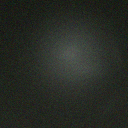
Screen state: off